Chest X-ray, PA view. Patient: 65 years old, sex F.
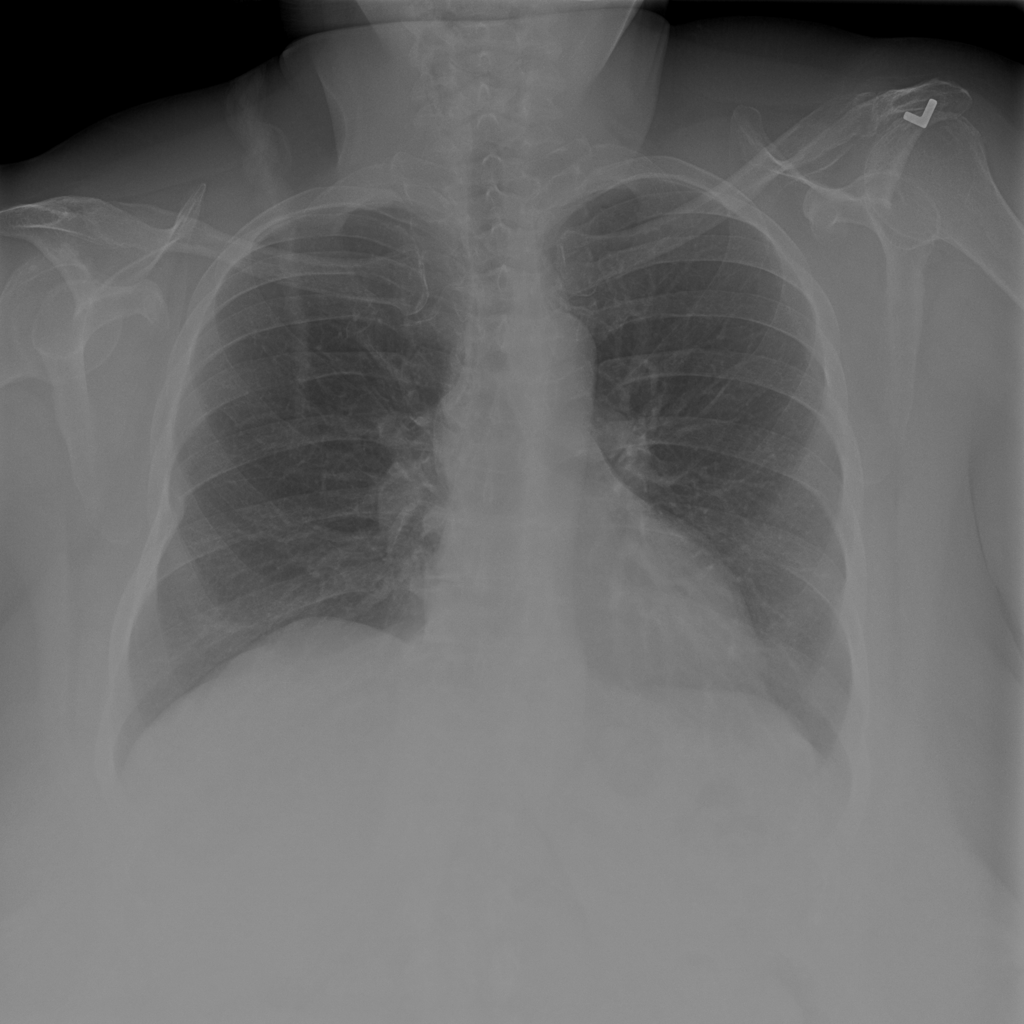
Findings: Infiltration